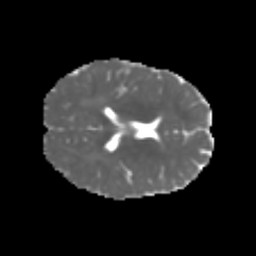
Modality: MD
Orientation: axial
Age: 6
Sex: male
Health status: healthy